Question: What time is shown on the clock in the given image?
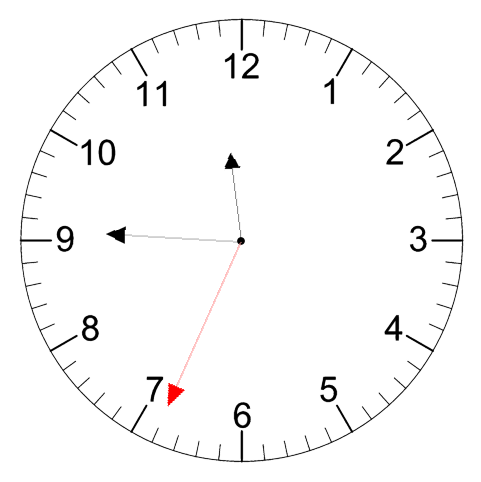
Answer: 11:45:34